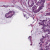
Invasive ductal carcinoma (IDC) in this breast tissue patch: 1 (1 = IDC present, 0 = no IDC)